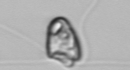
Label: flagellate_morphotype1